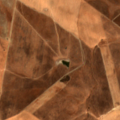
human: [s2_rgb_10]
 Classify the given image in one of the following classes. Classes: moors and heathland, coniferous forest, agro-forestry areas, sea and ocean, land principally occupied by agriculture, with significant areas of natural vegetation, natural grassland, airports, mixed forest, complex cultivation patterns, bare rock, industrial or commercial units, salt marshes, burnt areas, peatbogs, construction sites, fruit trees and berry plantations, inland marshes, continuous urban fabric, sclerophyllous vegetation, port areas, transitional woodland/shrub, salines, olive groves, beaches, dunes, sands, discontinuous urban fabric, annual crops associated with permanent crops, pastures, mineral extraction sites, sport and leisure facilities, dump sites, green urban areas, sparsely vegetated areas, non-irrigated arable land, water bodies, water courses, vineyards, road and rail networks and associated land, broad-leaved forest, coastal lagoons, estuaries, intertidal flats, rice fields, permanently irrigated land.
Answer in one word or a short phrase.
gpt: non-irrigated arable land